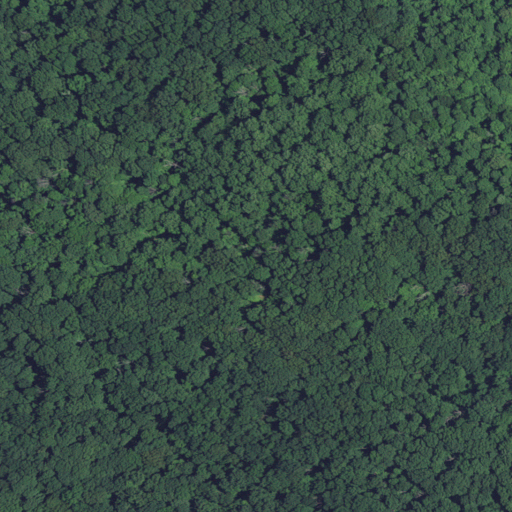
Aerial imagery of mountain in Indiana named Sampson Hill containing only deciduous forest